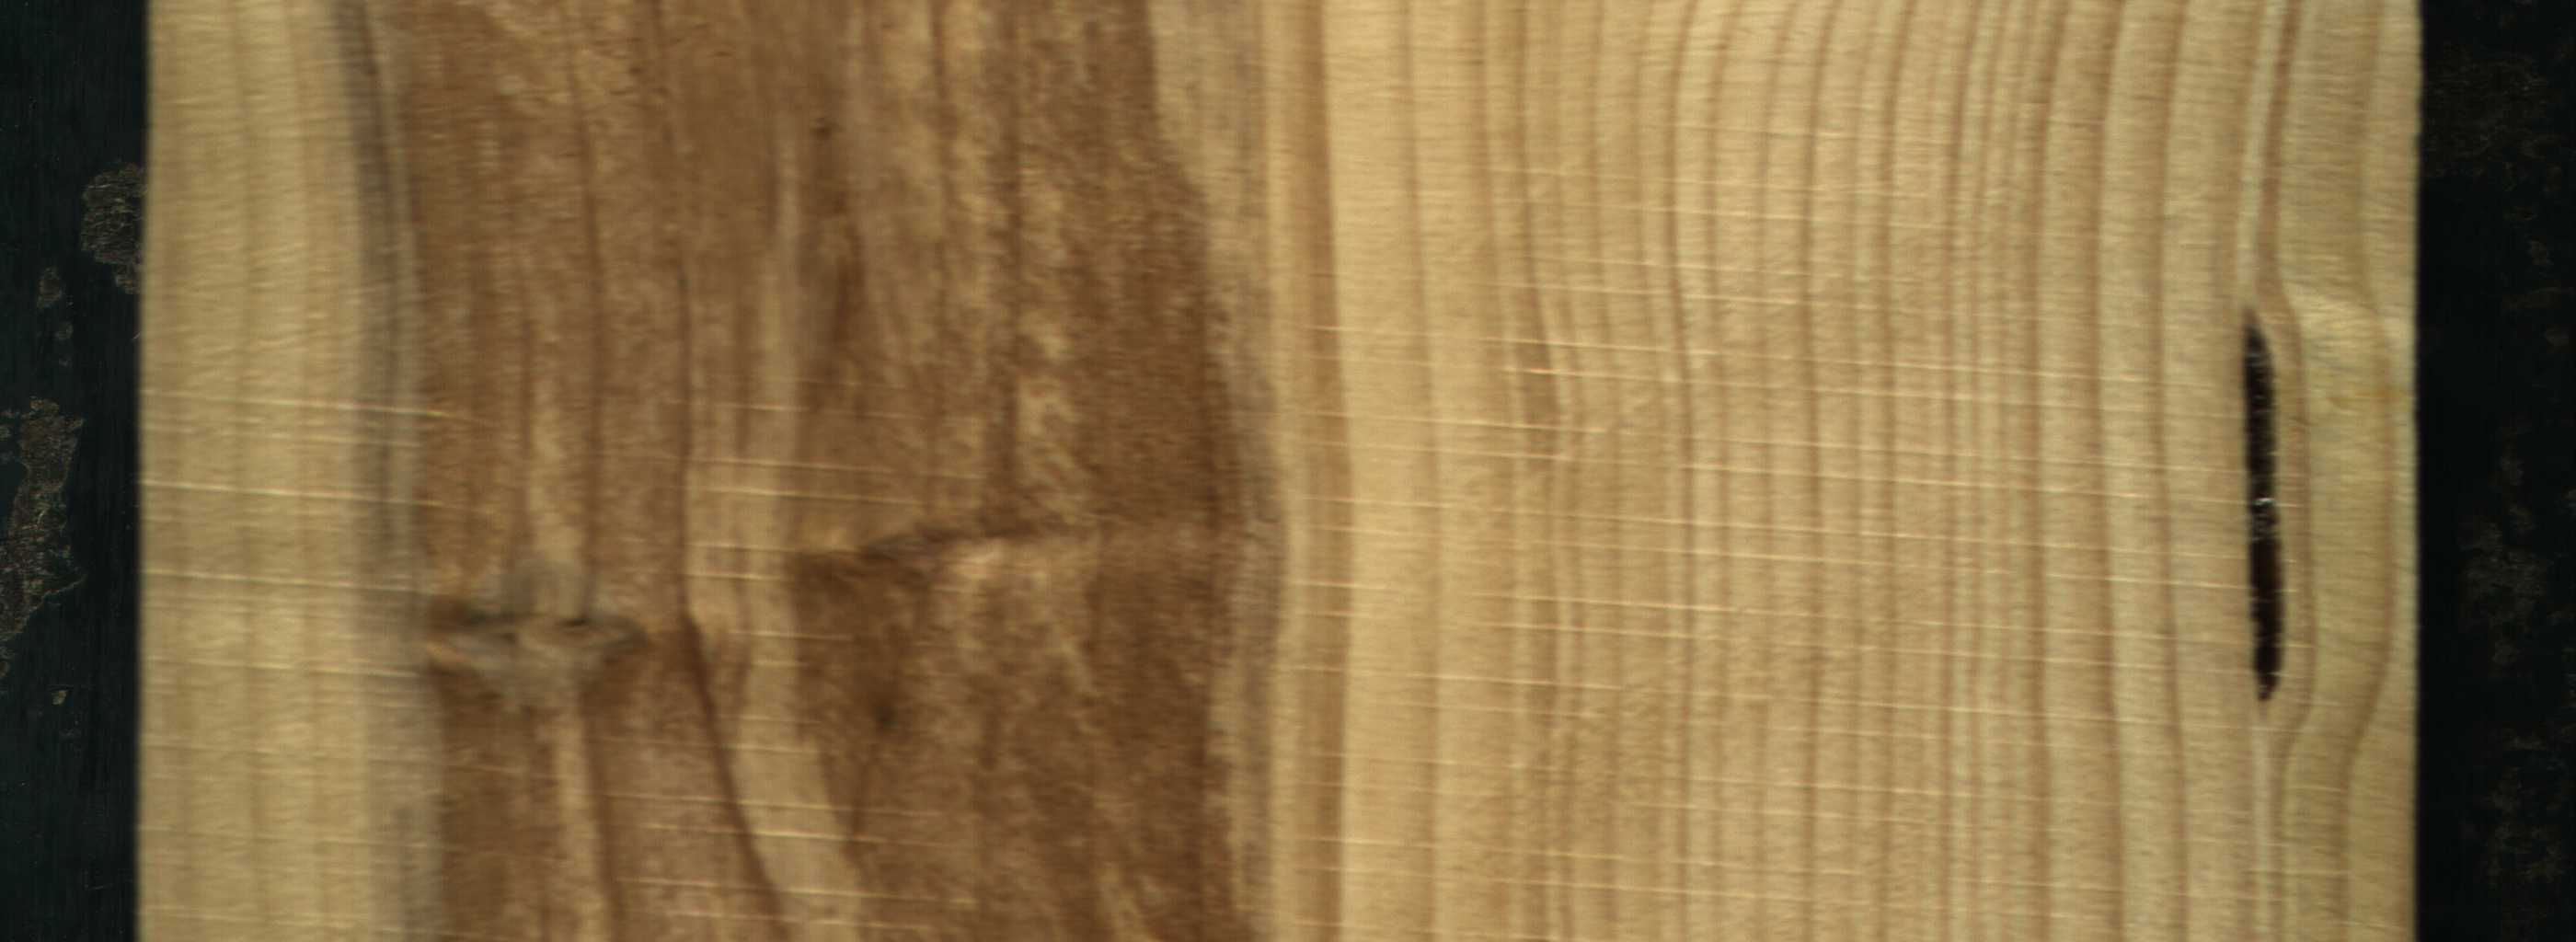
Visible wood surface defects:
resin